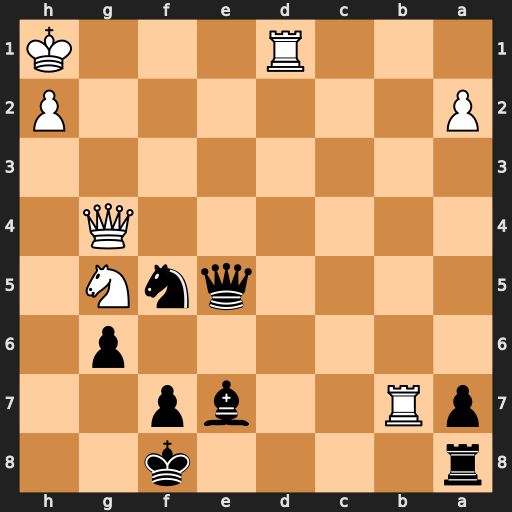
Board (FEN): r4k2/pR2bp2/6p1/4qnN1/6Q1/8/P6P/3R3K
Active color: b
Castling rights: -
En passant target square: -
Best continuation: Bxg5 Qxg5 Qe4+ Qg2 Qxg2+ Kxg2 Ne3+ Kg3 Nxd1